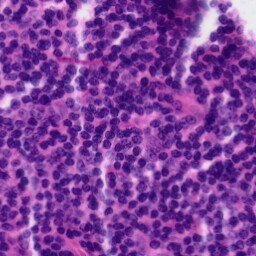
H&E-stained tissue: Tonsil